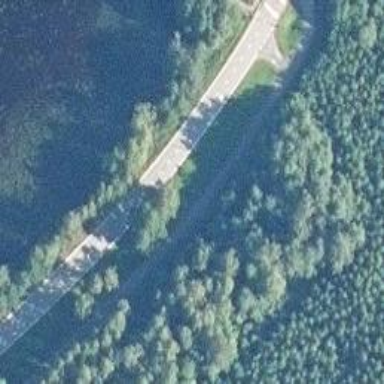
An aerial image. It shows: Asphalt cycleway.